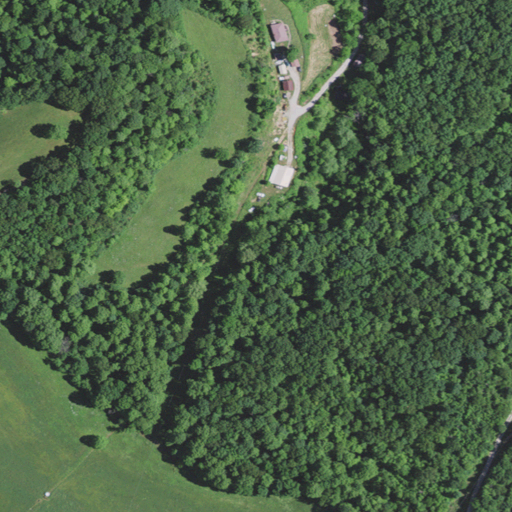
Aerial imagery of valley in Kentucky named Montague Hollow containing deciduous forest, pasture, open development, mixed forest, and low intensity development